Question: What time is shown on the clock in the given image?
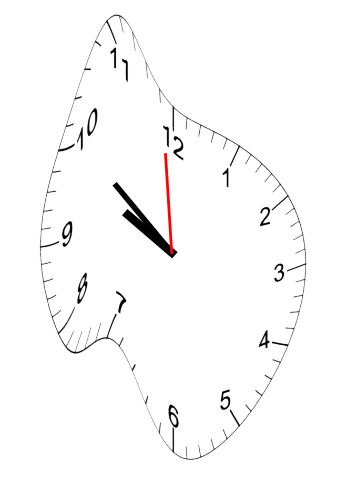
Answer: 09:50:59